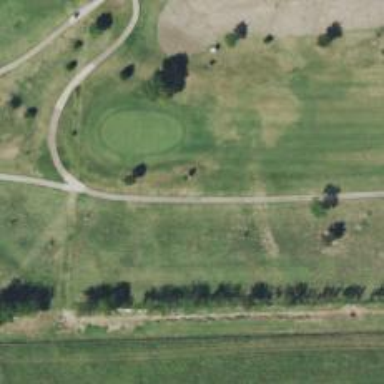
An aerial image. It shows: Path designated for golf carts.